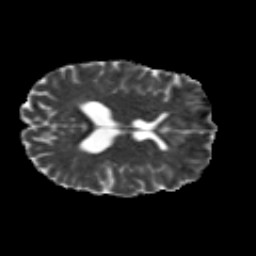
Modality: MD
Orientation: axial
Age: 25
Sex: female
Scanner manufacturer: siemens
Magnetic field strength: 3 T
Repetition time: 8.8 s
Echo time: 0.085 s